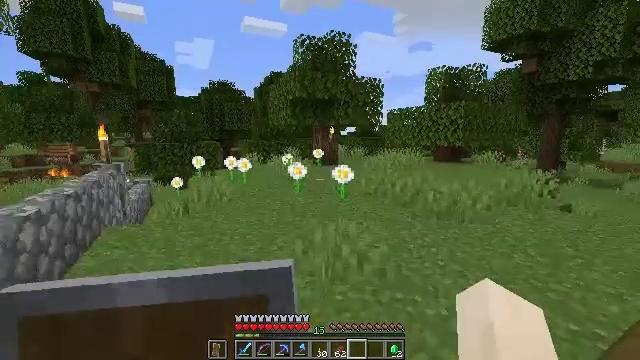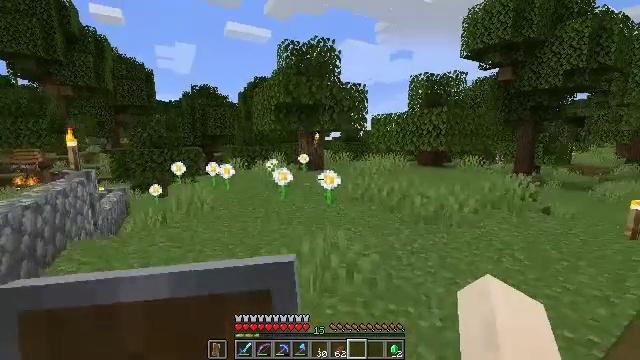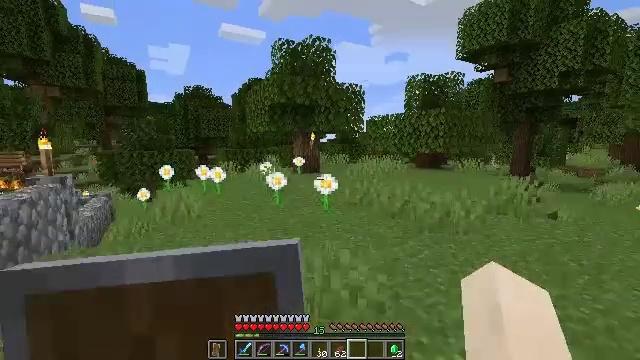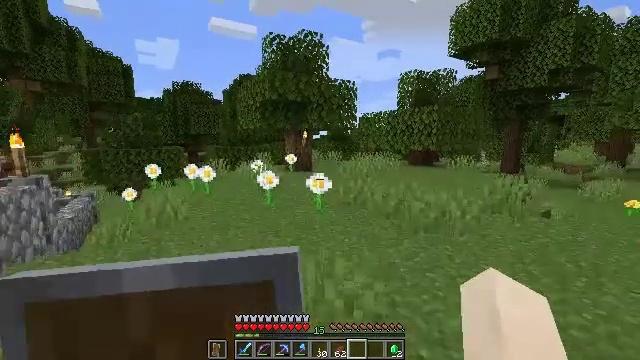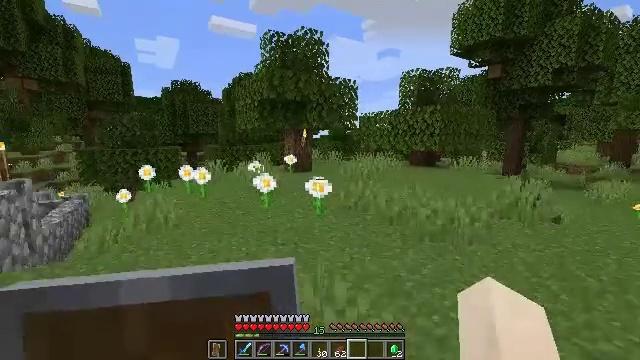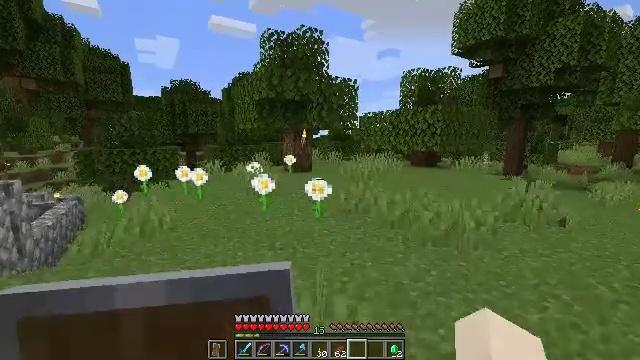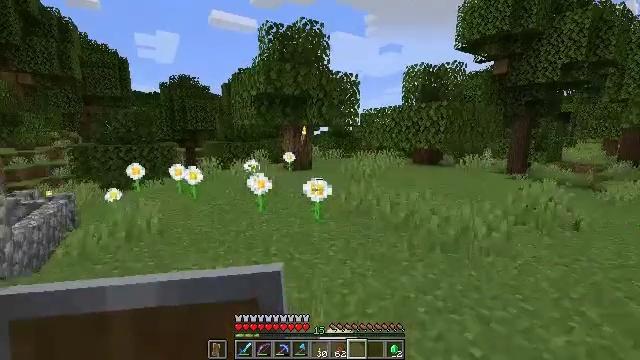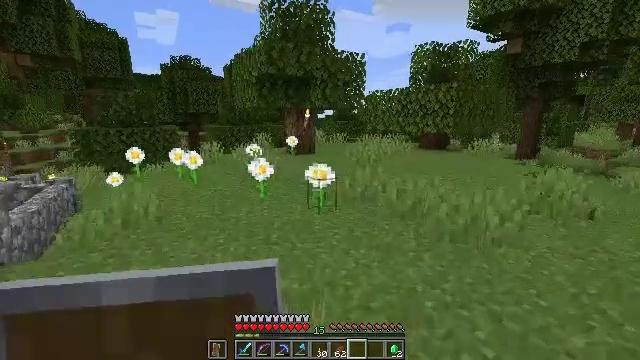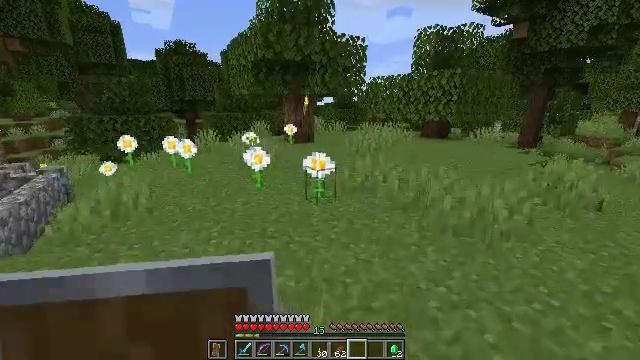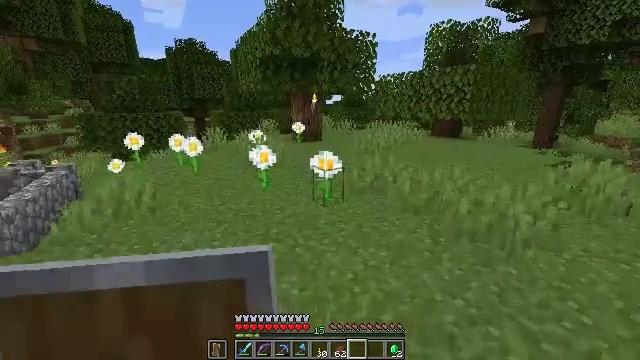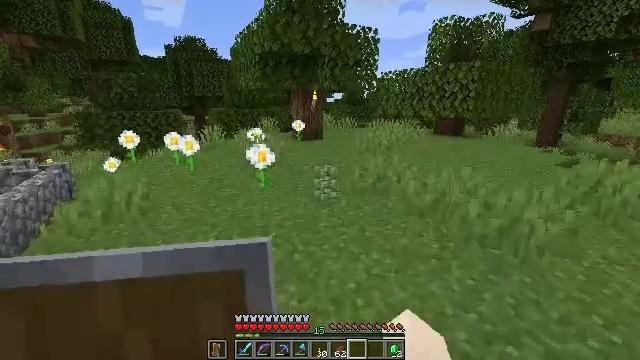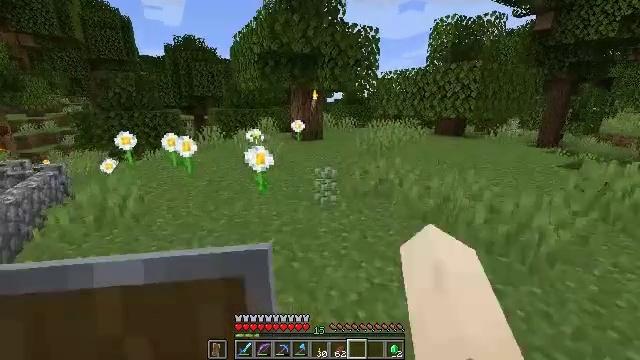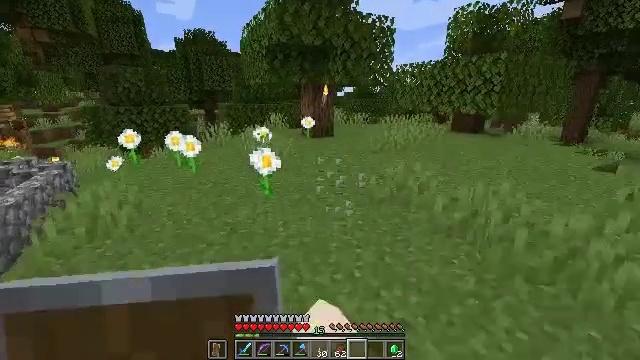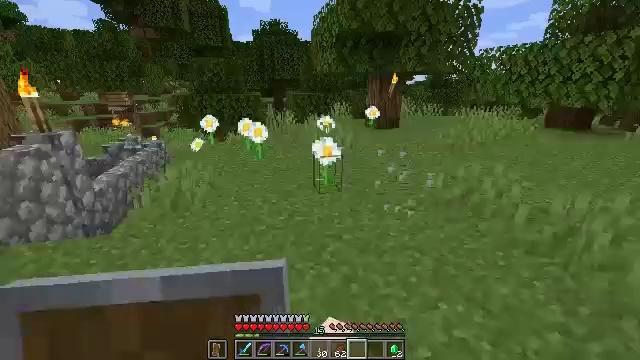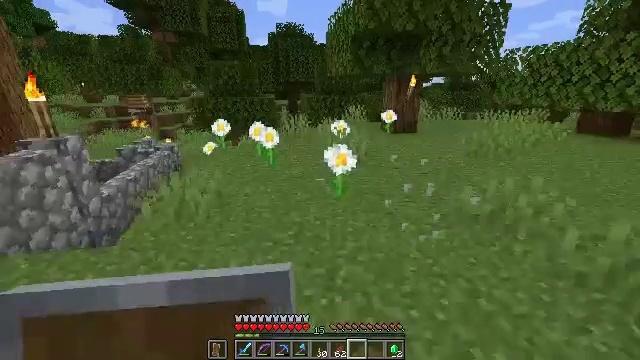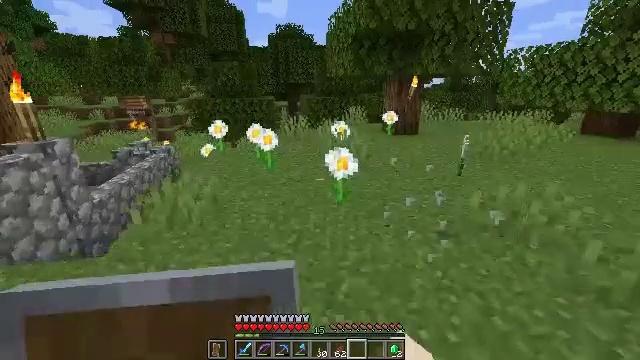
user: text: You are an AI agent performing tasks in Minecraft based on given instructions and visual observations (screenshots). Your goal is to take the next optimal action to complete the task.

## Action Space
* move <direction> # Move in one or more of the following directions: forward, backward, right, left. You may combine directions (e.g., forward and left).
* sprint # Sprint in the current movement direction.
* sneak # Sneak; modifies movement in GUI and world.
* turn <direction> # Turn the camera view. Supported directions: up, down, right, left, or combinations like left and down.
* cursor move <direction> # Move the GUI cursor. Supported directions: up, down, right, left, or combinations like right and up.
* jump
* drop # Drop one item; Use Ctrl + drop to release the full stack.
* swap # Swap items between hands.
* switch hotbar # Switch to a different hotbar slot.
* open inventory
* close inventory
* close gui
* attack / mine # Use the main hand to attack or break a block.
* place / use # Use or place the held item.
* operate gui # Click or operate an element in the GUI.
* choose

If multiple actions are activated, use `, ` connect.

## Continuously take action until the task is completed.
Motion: motion action
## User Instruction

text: Break the oxeye daisy to gather it.
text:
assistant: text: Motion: move forward, turn right and up
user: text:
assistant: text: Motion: move forward, turn right
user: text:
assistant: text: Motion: move forward, turn right
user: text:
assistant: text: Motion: move forward
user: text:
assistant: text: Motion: move forward, attack / mine
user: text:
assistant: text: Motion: move forward, attack / mine
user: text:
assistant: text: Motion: move forward, turn down
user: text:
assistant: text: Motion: move forward, turn down
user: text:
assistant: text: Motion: move forward, turn left
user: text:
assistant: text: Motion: move forward, attack / mine
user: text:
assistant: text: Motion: move forward, attack / mine
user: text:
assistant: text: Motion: move forward, turn left and down
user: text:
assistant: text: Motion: move forward, turn left and down
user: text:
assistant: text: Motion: move forward, turn left
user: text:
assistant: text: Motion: move forward
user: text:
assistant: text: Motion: move forward, attack / mine
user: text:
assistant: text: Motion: move forward, turn right and down
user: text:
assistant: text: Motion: move forward, turn right and down
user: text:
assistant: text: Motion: move forward, attack / mine
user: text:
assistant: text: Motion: move forward, attack / mine
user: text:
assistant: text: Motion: move forward
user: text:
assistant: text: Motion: move forward and move right, turn right
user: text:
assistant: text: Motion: move forward and move right
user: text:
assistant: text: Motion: move forward and move right
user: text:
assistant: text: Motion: move forward, turn left
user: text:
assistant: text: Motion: move forward and move right, turn left
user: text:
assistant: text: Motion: move forward and move right, turn left
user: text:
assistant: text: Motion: move forward and move right, turn left and down
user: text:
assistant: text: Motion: move forward, turn left and up
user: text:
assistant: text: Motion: move forward, turn left and up